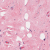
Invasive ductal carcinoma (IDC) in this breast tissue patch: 1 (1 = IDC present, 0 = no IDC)